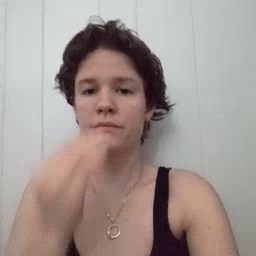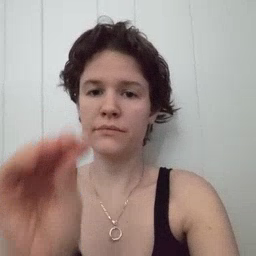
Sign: kiss